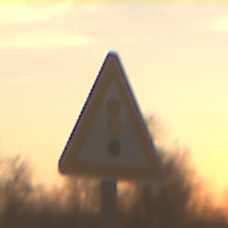
Verkehrszeichen: Lichtzeichenanlage
Umgebung: Outdoor, Nature
Tageszeit: SunriseSunset
Wetter: PartlyCloudy
Licht: Natural
Jahreszeit: NotSpecified
Kontrast: LowContrast